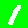
Digit: 1